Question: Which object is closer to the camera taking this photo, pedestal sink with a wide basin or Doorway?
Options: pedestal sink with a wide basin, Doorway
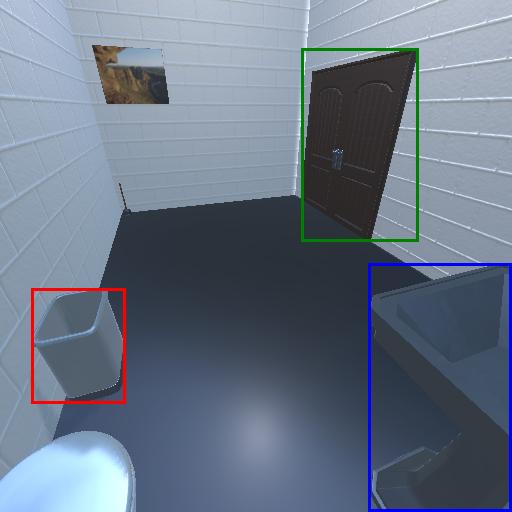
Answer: pedestal sink with a wide basin